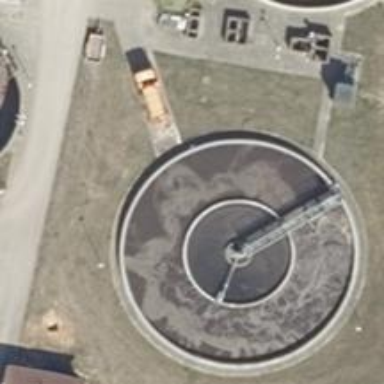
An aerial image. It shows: Building near wastewater body.